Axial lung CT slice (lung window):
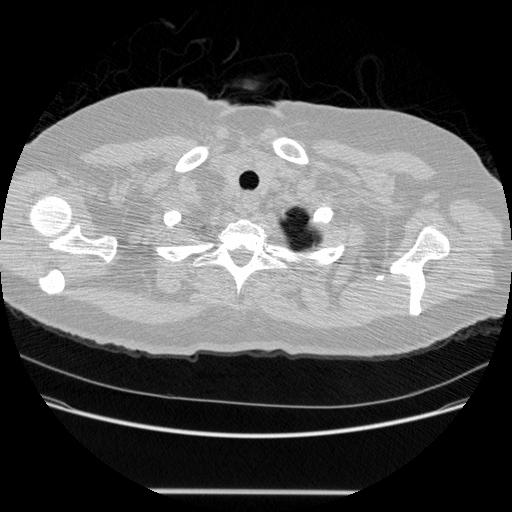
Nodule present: no